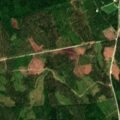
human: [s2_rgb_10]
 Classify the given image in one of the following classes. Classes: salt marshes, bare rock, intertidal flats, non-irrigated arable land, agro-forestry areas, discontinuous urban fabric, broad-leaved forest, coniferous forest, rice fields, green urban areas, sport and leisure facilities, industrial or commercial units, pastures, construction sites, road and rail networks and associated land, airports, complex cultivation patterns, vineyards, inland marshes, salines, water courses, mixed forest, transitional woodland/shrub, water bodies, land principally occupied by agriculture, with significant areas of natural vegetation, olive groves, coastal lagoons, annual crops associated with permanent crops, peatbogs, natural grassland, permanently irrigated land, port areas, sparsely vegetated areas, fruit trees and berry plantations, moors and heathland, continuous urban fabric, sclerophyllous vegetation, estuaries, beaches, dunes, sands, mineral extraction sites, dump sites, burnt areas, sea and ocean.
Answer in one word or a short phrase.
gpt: coniferous forest, mixed forest, transitional woodland/shrub